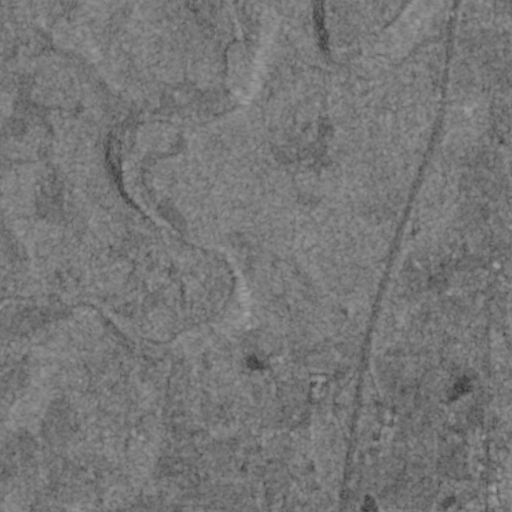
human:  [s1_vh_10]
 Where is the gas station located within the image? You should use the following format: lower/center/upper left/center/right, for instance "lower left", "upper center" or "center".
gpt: The gas station is located in the lower center of the image.
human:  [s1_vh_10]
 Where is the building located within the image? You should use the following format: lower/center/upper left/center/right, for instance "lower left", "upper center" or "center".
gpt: The building is located in the lower center of the image.
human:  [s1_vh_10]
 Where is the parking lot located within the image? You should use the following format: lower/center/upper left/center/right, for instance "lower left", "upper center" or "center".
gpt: There is no parking lot in the image.

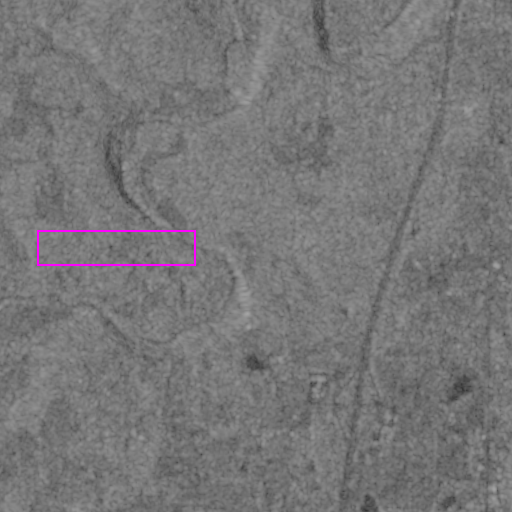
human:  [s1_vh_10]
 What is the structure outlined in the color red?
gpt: There is no red outline.
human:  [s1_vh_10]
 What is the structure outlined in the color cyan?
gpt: There is no structure outlined in cyan.